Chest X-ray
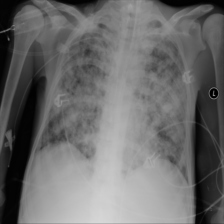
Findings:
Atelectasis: negative
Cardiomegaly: negative
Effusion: negative
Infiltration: positive
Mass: negative
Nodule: positive
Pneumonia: negative
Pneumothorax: negative
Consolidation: negative
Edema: negative
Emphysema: negative
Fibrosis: negative
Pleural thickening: negative
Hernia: negative